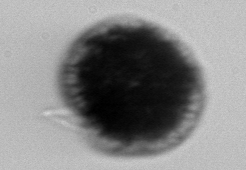
Label: Gonyaulax